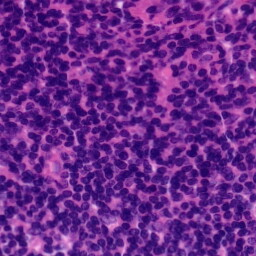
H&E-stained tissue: Tonsil